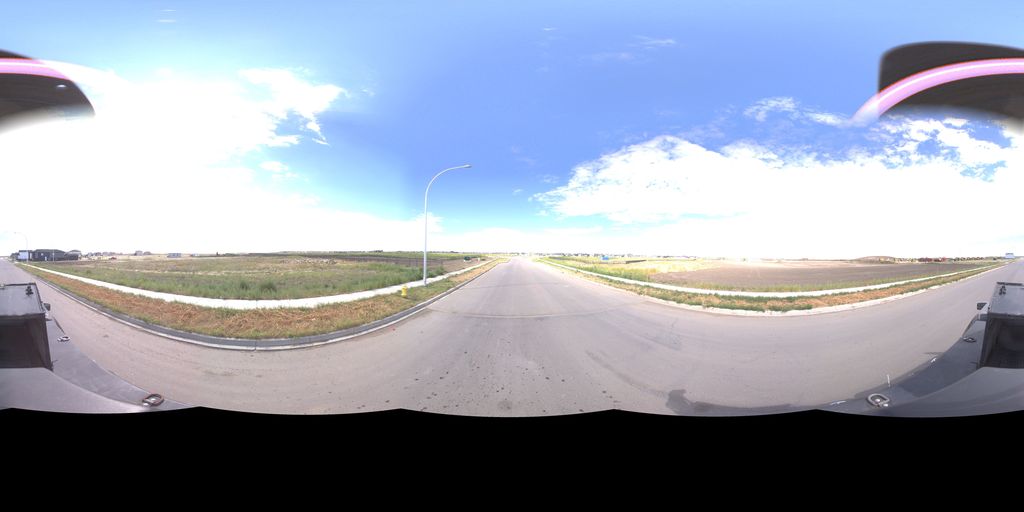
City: saskatoon